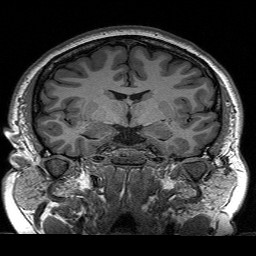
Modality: T1w
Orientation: sagittal
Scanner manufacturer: siemens
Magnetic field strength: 3 T